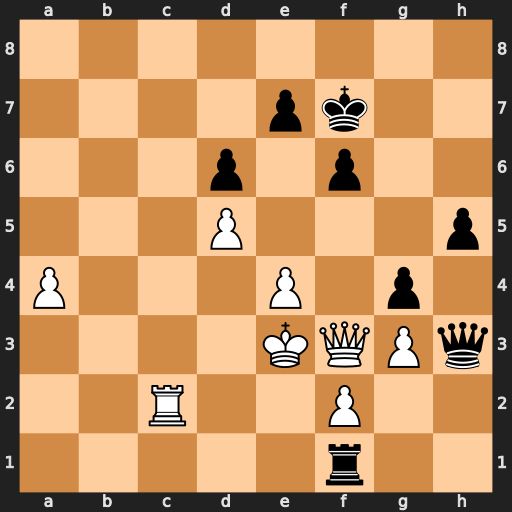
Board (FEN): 8/4pk2/3p1p2/3P3p/P3P1p1/4KQPq/2R2P2/5r2
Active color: w
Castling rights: -
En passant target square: -
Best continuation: Qf5 Kg7 Rc7